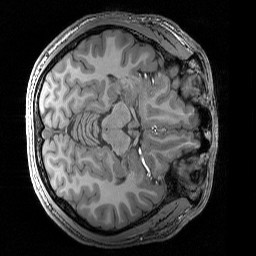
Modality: T1w
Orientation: axial
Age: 21
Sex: male
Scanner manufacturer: siemens
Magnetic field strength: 3 T
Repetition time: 2.3 s
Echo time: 0.00344 s